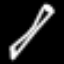
Label: pencil